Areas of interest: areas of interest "Beijing Postal Administration Bureau Daxing Warehouse"
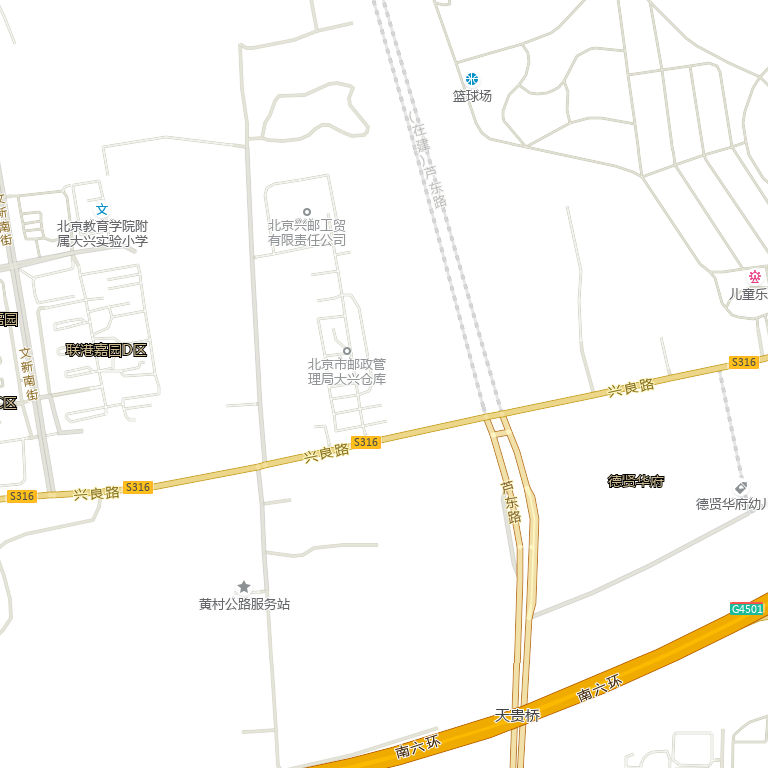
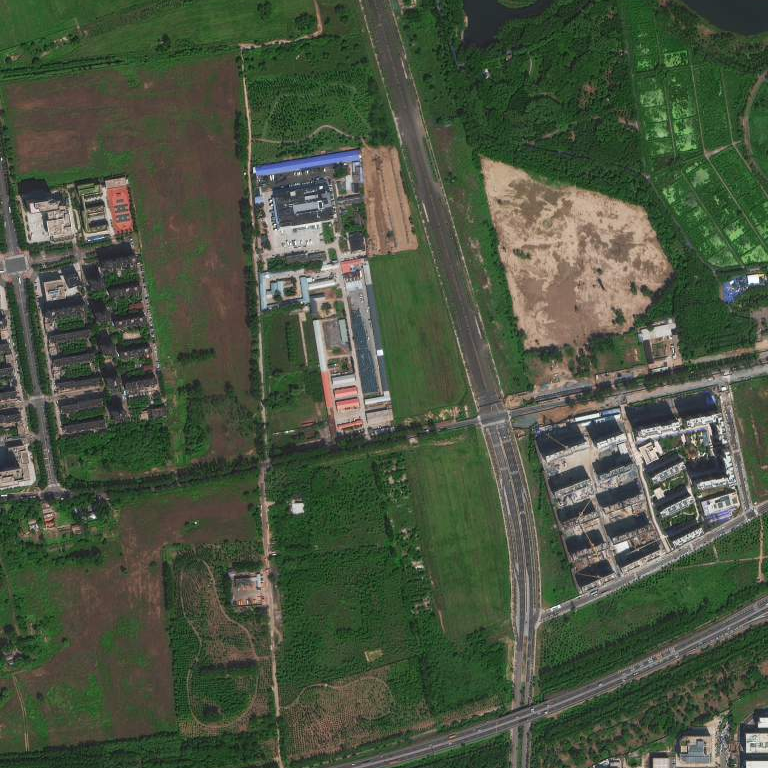